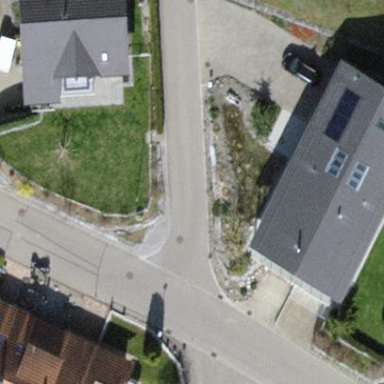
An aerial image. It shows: Detached building with gabled roof.